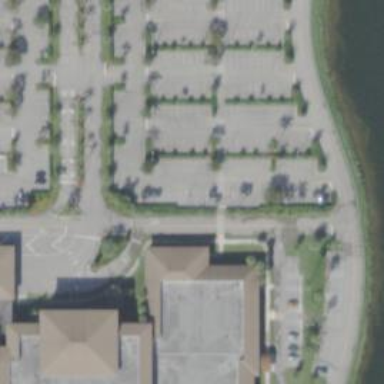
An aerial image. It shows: Parking space.